Question: I have a page, and a <URL> map is inside a hidden div at first. I then show the div after I click a link, but only the top left of the map shows up.
I tried having this code run after the click:
'''
map0.onResize();
'''
Or:
'''
google.maps.event.trigger(map0, 'resize')
'''
How can I do it?
Here is an image of what I see after showing the div with the hidden map in it:

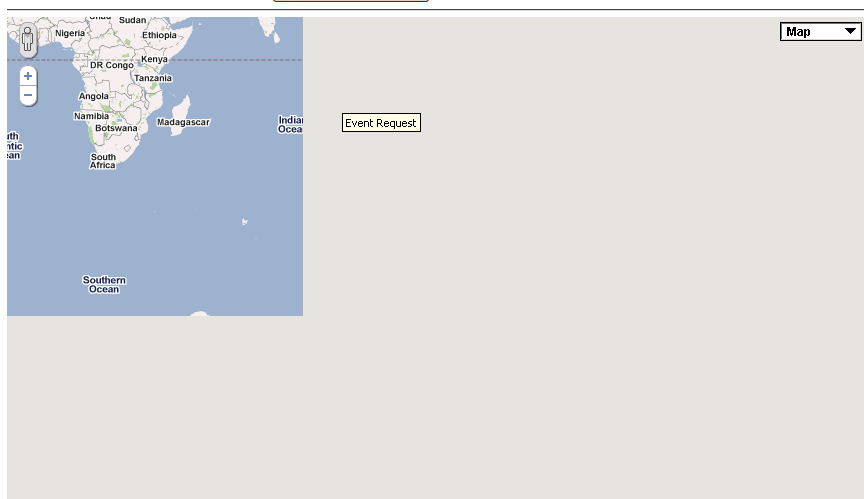
Answer: I just tested it myself and here's how I approached it. It is pretty straightforward.
#### HTML
'''
<div id="map_canvas" style="width:700px; height:500px; margin-left:80px;" ></div>
<button onclick="displayMap()">Show Map</button>
'''
#### CSS
'''
<style type="text/css">
#map_canvas {display: none;}
</style>
'''
#### JavaScript
'''
<script>
function displayMap()
{
document.getElementById( 'map_canvas' ).style.display = "block";
initialize();
}
function initialize()
{
// Create the map
var myOptions = {
zoom: 14,
center: new google.maps.LatLng( 0.0, 0.0 ),
mapTypeId: google.maps.MapTypeId.ROADMAP
}
map = new google.maps.Map( document.getElementById( "map_canvas" ), myOptions );
}
</script>
'''